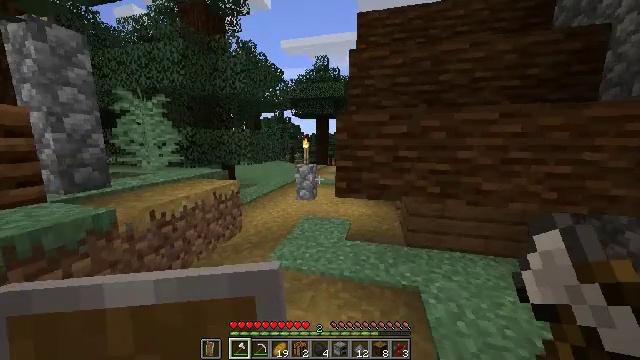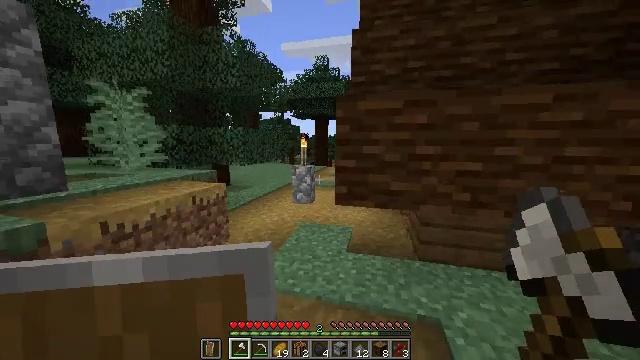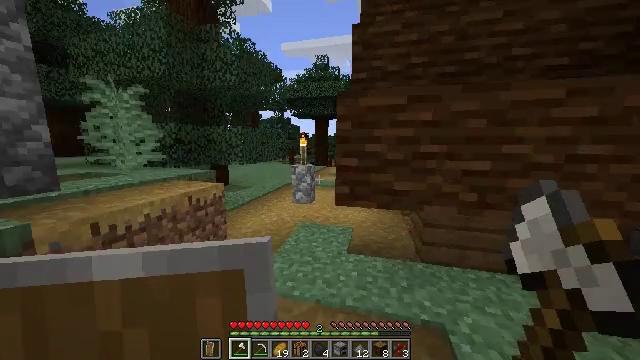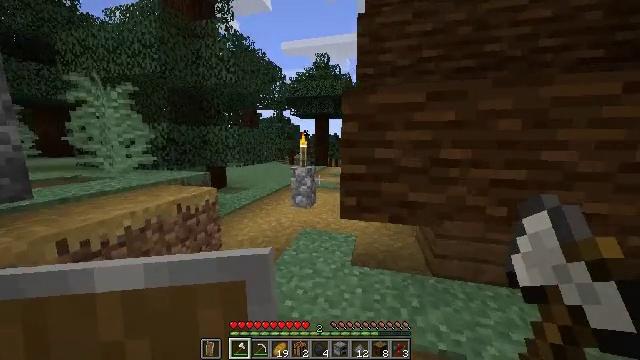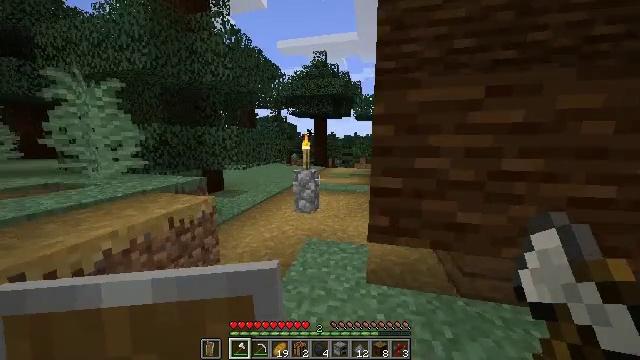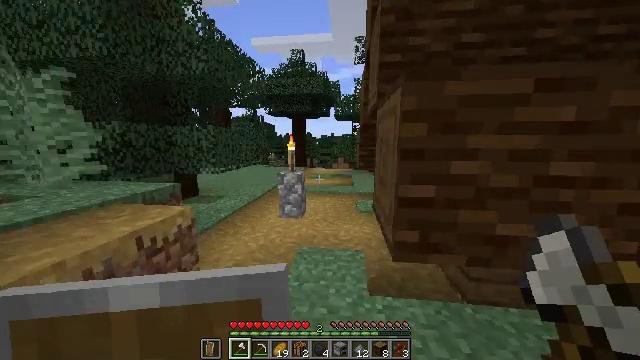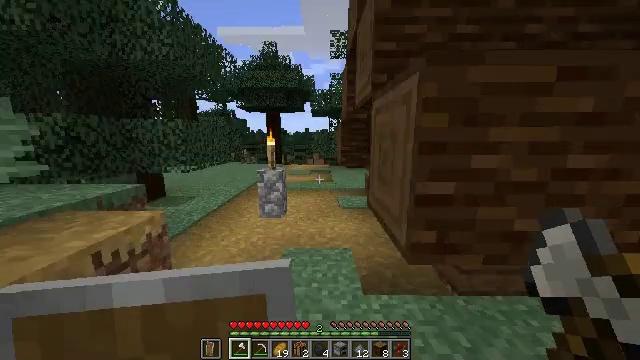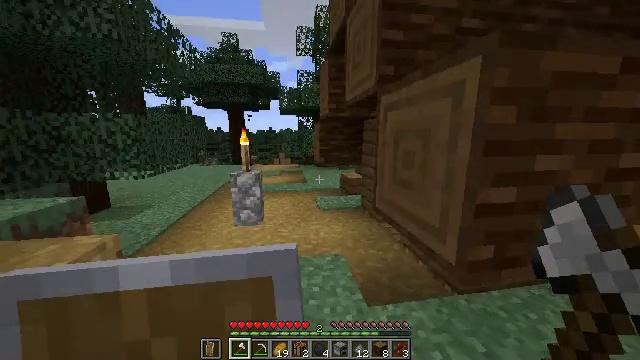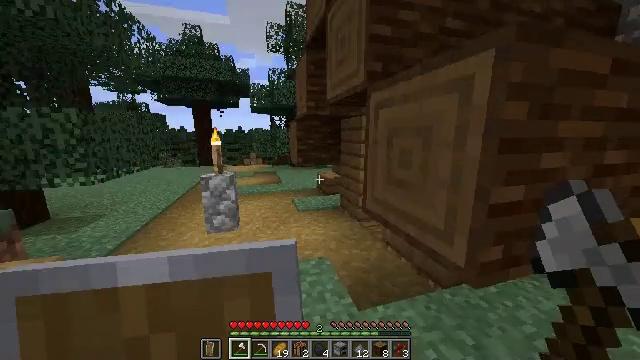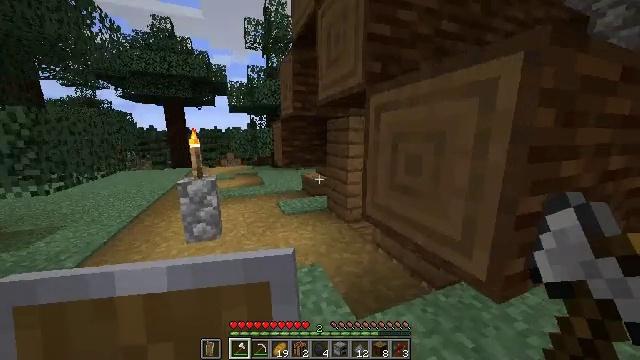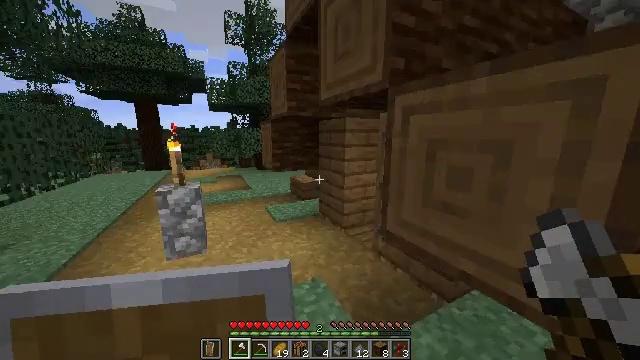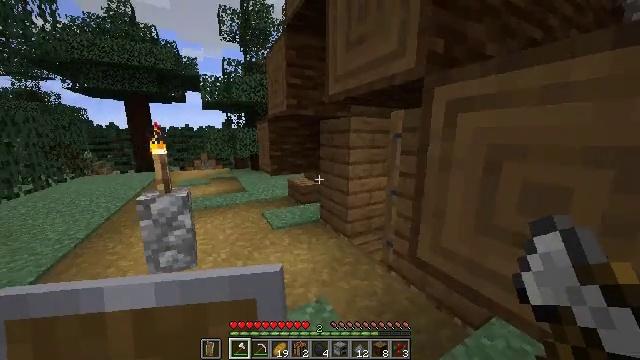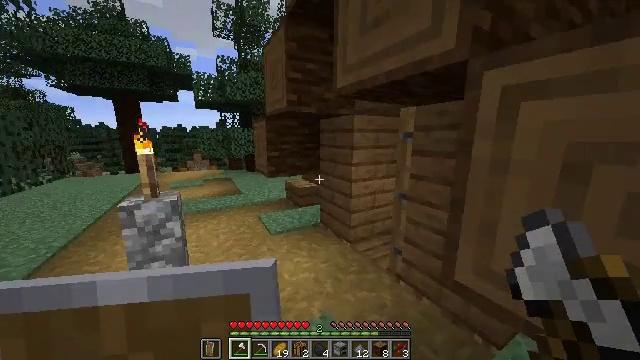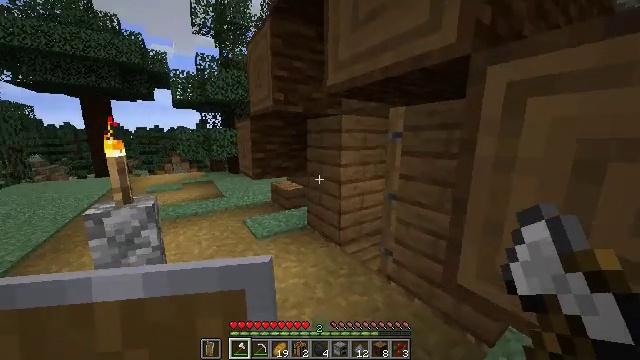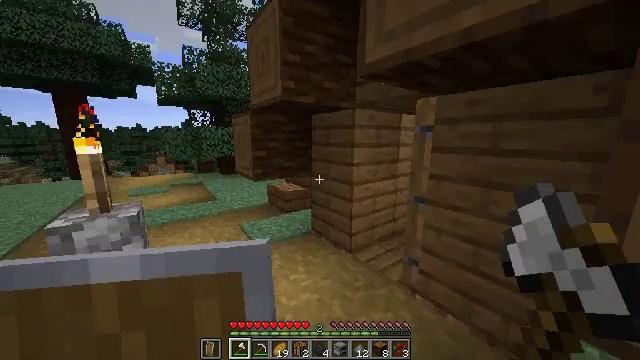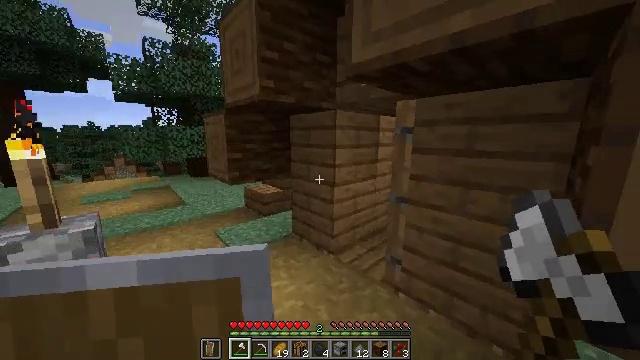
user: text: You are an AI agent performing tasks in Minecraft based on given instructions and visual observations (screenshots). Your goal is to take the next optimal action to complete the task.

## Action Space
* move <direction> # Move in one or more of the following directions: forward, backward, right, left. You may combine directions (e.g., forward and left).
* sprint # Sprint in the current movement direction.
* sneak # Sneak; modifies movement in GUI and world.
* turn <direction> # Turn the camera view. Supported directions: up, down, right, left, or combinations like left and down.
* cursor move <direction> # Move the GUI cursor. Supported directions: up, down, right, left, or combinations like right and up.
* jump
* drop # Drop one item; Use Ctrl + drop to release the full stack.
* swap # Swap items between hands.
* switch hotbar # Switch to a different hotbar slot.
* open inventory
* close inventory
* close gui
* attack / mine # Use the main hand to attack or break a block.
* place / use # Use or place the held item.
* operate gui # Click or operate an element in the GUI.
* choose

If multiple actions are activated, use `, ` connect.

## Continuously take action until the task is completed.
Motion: motion action
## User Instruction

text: Dismantle the blue bed.
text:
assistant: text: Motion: move forward, sprint
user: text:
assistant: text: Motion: move forward, sprint
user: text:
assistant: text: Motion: move forward and move left, sprint
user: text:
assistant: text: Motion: move forward and move left, sprint
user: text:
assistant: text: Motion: move forward and move left, sprint, turn right
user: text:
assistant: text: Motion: move forward and move left, sprint, turn right and down
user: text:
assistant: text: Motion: move forward and move left, sprint, turn right
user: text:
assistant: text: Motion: move forward and move left, sprint, turn right
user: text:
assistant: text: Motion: move forward and move left, sprint, turn right
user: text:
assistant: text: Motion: move forward, sprint, turn right
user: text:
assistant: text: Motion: move forward, sprint, turn right
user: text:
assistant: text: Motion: move forward and move left, sprint, turn right
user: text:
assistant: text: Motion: move forward and move left, sprint, turn right
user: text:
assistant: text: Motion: move forward and move left, sprint, turn right
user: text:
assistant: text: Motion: move forward and move left, sprint, turn right
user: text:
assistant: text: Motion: move forward and move left, sprint, turn right
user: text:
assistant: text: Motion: move forward and move left, sprint, turn right
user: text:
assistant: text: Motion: move forward, sprint, turn right
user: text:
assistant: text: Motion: move forward, sprint, turn right
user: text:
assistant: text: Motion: move forward, sprint
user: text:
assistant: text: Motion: move forward, sprint
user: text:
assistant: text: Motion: move forward, sprint
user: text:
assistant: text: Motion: move forward and move left, sprint, turn right
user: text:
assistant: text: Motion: move forward and move left, sprint, turn right
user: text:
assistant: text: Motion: move forward, sprint, turn right and down
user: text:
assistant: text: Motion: move forward, sprint, turn right
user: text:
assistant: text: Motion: move forward, sprint
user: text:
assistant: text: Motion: move forward, sprint, turn down
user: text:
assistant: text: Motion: move forward, sprint, turn down
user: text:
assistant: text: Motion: move forward, sprint, turn left and down